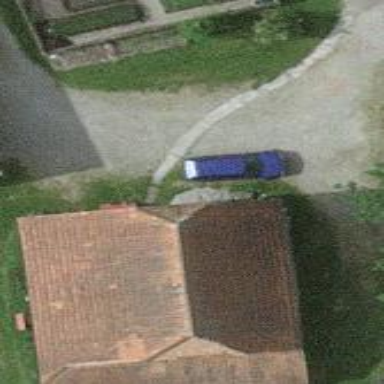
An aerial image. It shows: Barn.